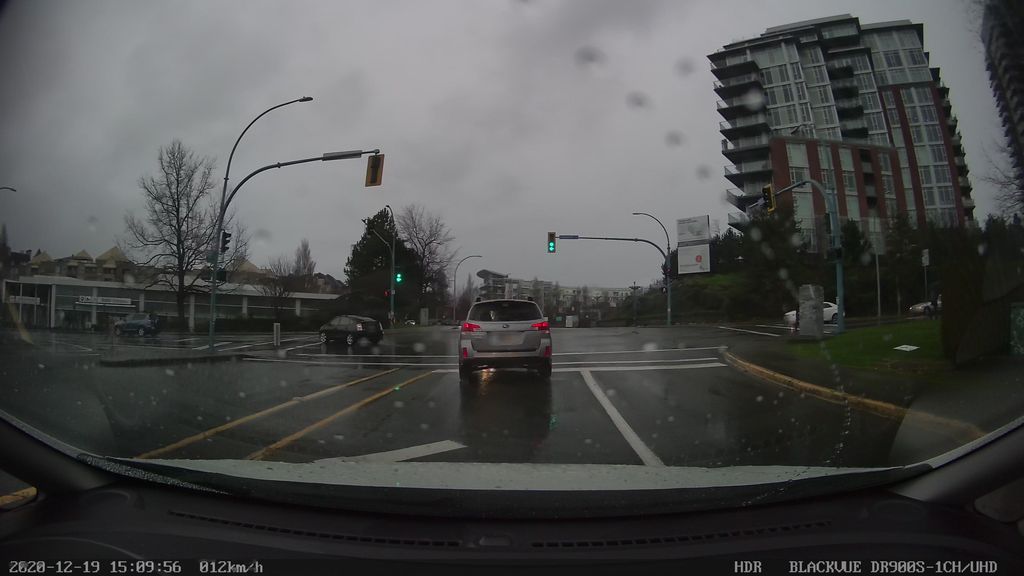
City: victoria